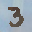
Label: 3